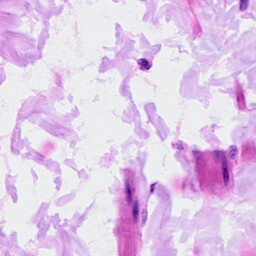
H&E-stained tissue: Ovarian